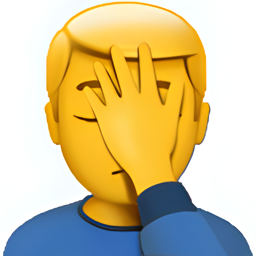
Name: man facepalming
Emoji: 🤦‍♂️
Group: People & Body
Sub-group: person-gesture